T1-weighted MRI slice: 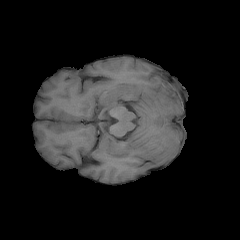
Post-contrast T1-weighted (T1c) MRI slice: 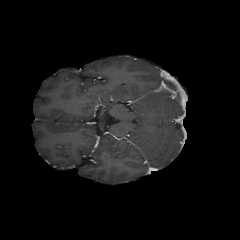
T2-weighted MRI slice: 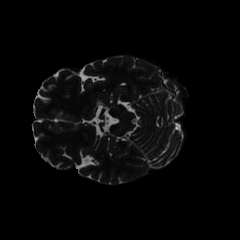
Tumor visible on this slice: no